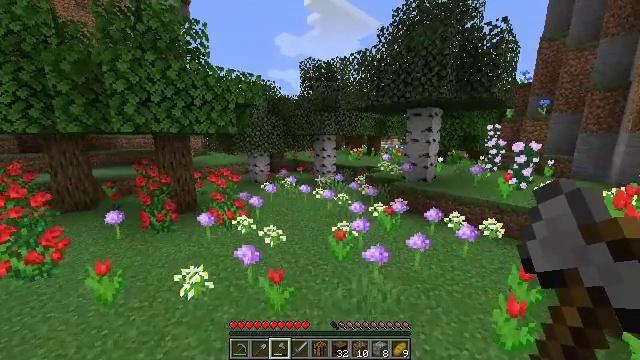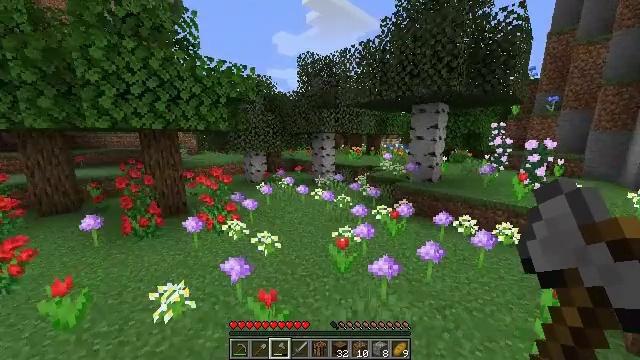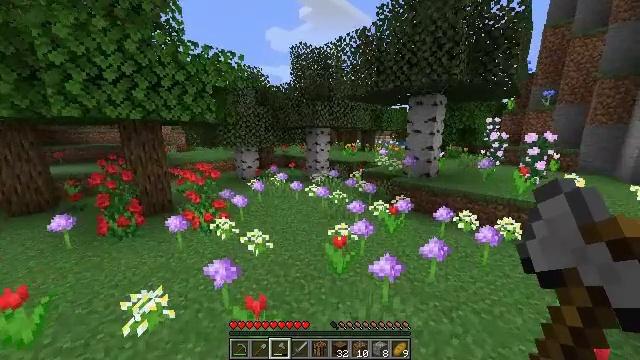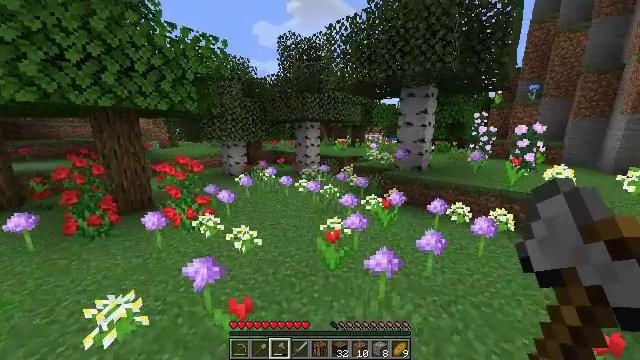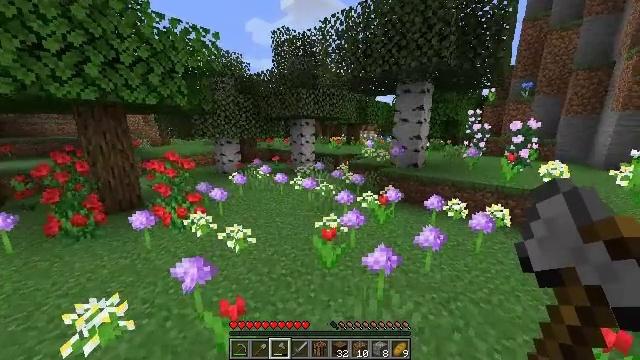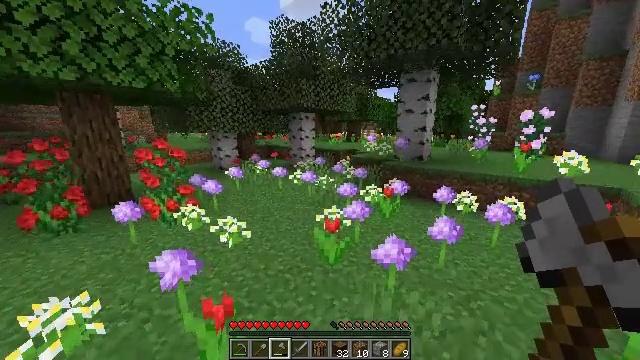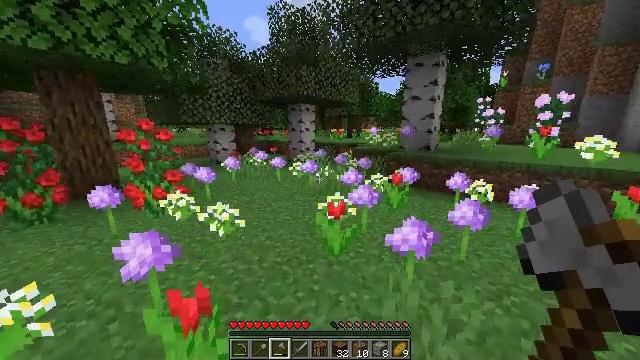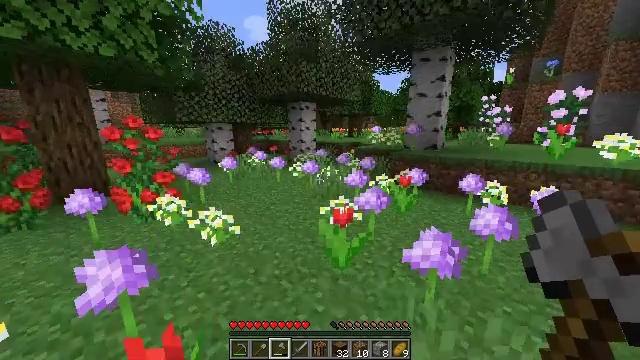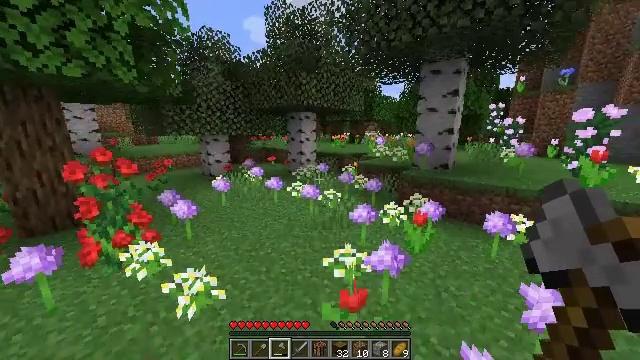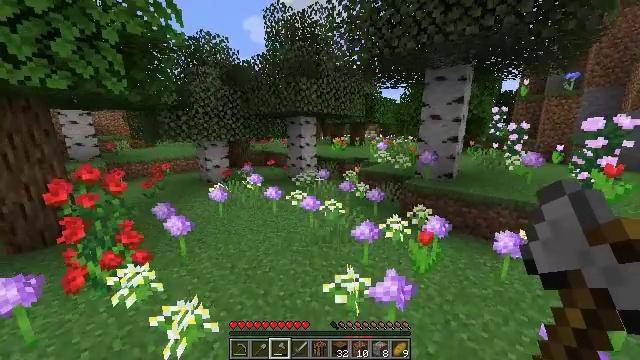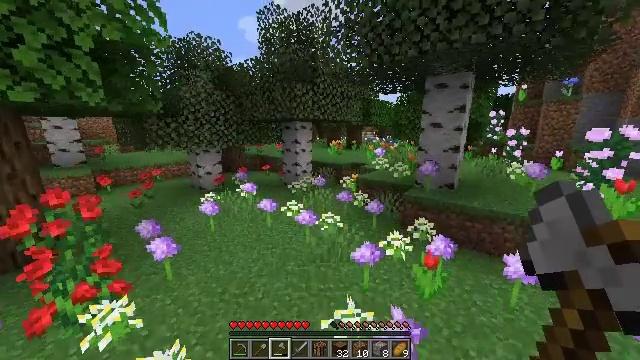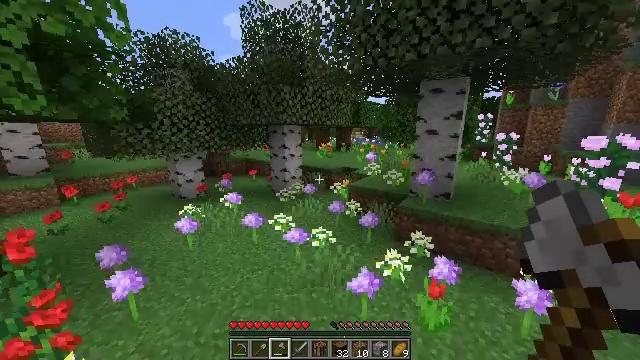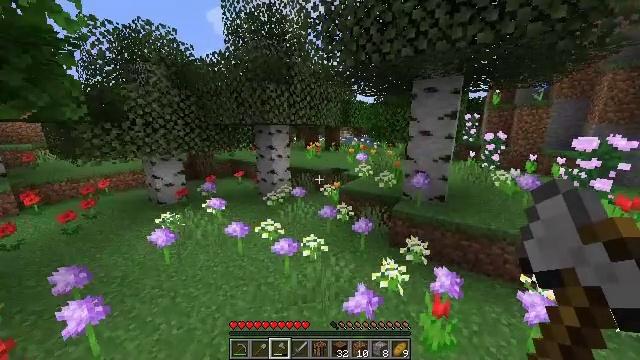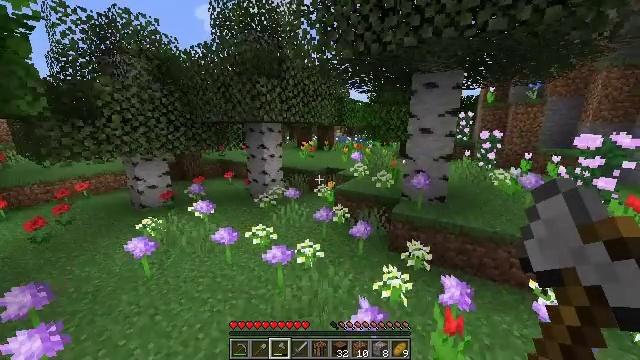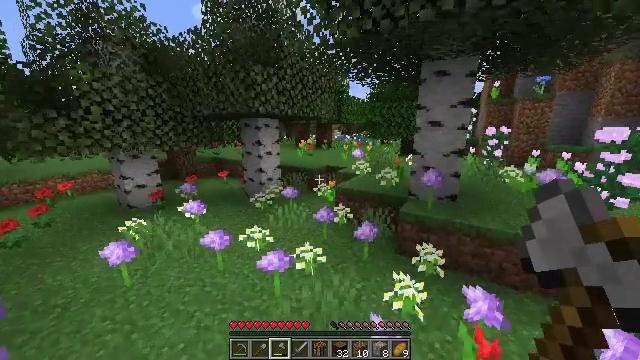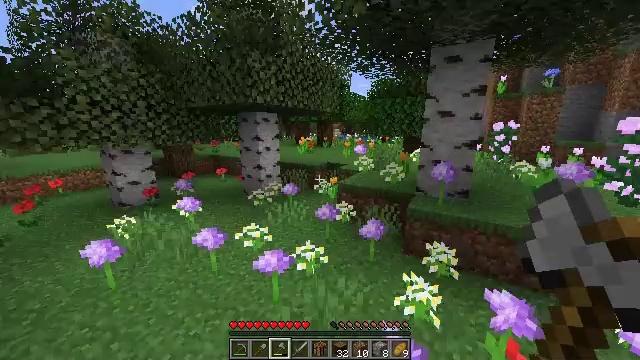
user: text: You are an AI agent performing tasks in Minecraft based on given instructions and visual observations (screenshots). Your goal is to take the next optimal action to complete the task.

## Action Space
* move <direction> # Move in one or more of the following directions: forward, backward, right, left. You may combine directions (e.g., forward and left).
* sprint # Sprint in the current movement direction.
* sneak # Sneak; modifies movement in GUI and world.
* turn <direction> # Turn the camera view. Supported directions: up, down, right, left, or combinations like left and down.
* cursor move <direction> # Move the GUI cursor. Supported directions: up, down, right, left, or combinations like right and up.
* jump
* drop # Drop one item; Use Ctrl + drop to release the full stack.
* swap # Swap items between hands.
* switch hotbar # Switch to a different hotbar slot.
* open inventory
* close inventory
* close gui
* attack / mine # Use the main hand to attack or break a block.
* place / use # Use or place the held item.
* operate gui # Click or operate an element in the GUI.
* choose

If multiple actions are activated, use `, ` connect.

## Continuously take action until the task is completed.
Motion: motion action
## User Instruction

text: Break the orange tulip to gather it.
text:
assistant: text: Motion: move forward, sprint, jump
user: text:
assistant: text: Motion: move forward, sprint, turn right, jump
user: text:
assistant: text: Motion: move forward, sprint, turn right, jump
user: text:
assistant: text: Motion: move forward, sprint, turn right, jump
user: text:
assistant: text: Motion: move forward, sprint, jump
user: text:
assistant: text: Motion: move forward, sprint, jump
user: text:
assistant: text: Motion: move forward, sprint, jump
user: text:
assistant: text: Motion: move forward, sprint, jump
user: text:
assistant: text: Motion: move forward, sprint, jump
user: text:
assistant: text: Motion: move forward, sprint, turn right, jump
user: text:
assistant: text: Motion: move forward, sprint, turn right, jump
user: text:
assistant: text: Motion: move forward, sprint, turn right, jump
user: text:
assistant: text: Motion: move forward, sprint, turn right, jump
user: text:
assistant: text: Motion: move forward, sprint, jump
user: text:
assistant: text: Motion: move forward, sprint
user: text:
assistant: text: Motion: move forward, sprint
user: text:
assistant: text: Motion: move forward, sprint
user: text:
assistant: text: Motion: move forward, sprint
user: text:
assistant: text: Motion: move forward, sprint
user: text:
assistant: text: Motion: move forward, sprint
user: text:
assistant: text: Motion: move forward, sprint
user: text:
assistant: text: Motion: move forward and move left, sprint, turn right
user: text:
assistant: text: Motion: move forward and move left, sprint, turn right
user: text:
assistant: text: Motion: move forward and move left, sprint, turn right
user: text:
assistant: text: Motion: move forward and move left, sprint, turn right
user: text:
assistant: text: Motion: move forward, sprint, turn right
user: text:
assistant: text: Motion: move forward, sprint, turn right
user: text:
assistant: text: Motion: move forward, sprint
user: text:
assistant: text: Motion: move forward, sprint
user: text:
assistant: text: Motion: move forward, sprint